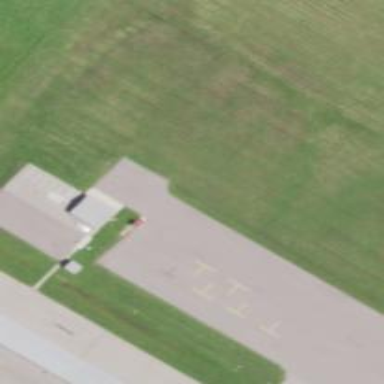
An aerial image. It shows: Apron at the airport with asphalt surface.